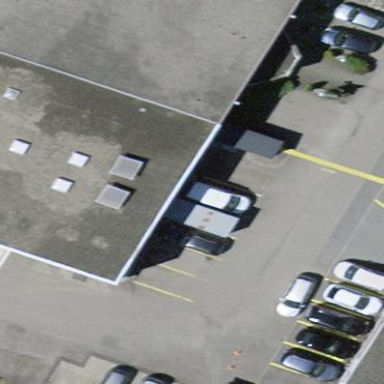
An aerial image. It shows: Parking area with surface.